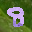
Label: 8